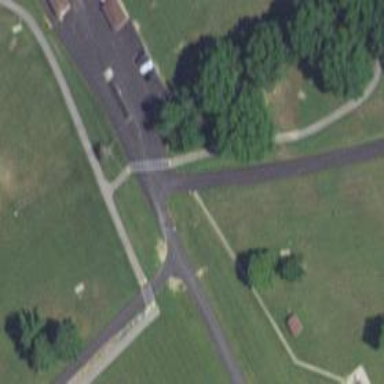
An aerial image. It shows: Marked crossing on cycleway.